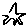
Label: star